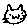
Label: cat